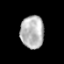
Tissue: prostate
Cell type: T cells
Senescence score: 0.3287
Nuclear area (px): 749
Mean DAPI intensity: 182.227